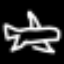
Label: airplane